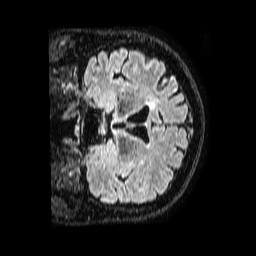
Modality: FLAIR
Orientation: coronal
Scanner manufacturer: philips
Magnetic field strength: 1.5 T
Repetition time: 4.8 s
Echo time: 0.3 s